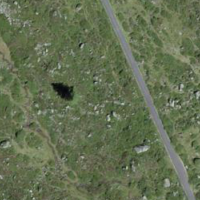
EUNIS habitat code: 26
Species observed at this site:
Marmota marmota